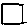
Label: square